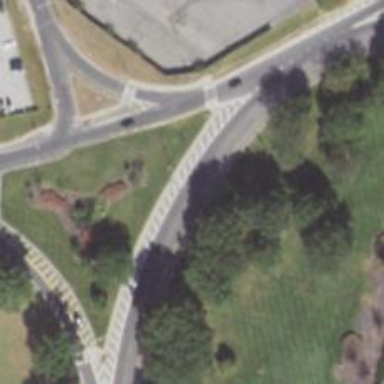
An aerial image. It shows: Tertiary road with asphalt surface leading to roundabout.